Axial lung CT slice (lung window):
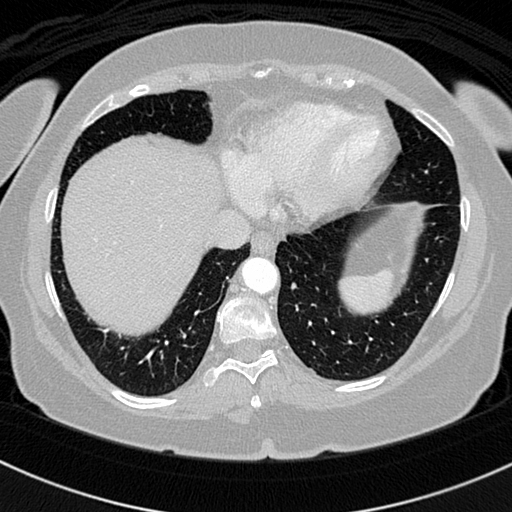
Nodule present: no